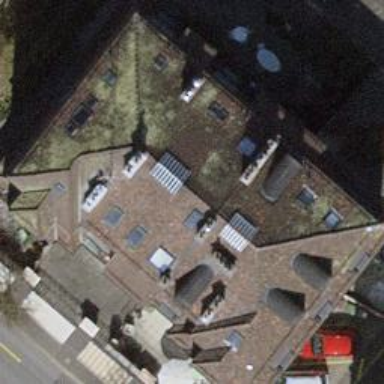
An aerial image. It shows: Beautiful apartment building with mansard roof.